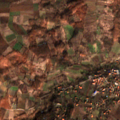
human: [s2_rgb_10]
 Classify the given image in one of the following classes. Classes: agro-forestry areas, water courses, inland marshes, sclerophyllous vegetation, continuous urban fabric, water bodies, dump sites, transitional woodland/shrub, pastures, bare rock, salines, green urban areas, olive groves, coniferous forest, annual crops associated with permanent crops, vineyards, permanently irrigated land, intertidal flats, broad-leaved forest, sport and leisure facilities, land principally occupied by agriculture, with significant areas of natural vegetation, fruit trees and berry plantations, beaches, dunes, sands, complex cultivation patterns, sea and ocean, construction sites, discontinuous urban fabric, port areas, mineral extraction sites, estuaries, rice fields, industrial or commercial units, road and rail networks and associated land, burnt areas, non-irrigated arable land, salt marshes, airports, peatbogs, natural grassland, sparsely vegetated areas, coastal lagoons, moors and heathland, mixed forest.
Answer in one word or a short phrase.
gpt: discontinuous urban fabric, non-irrigated arable land, complex cultivation patterns, land principally occupied by agriculture, with significant areas of natural vegetation, broad-leaved forest